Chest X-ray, PA view. Patient: 55 years old, sex F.
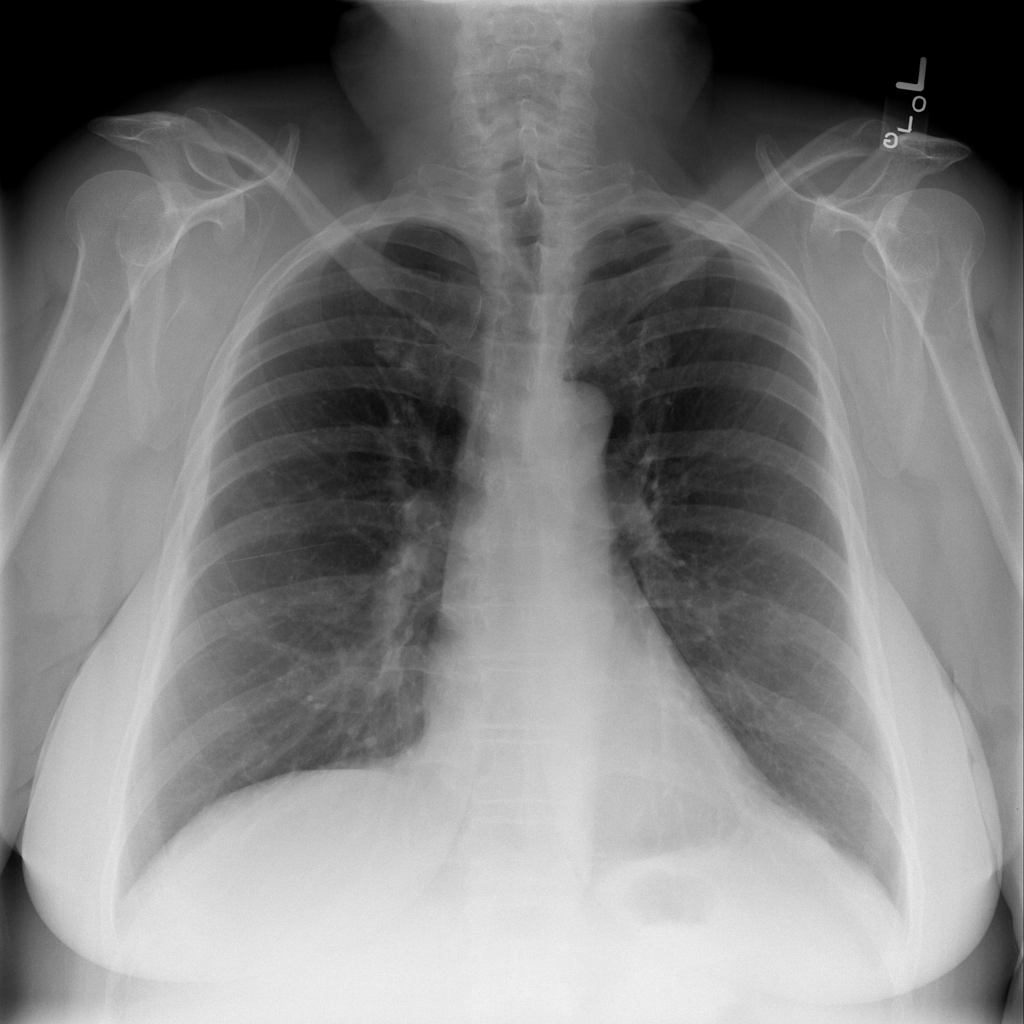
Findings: No Finding